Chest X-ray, PA view. Patient: 49 years old, sex M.
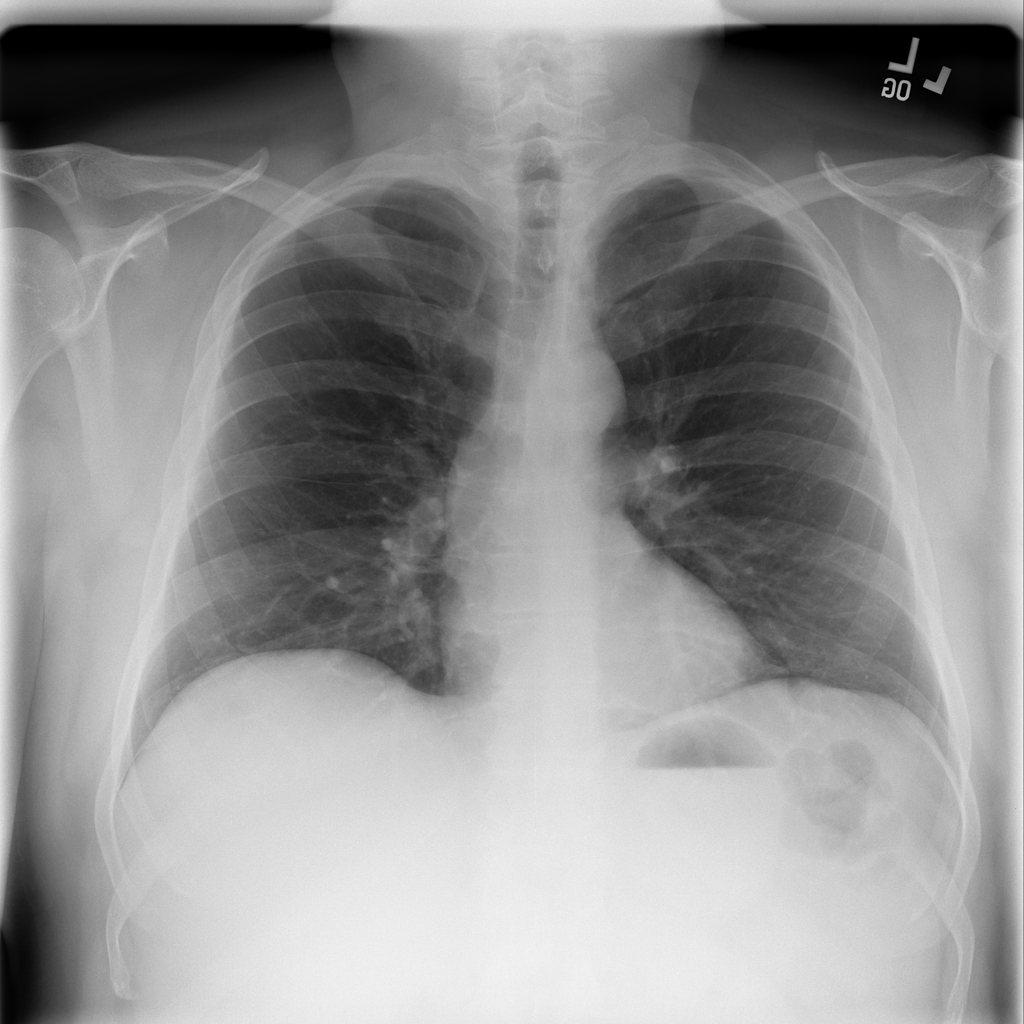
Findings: No Finding